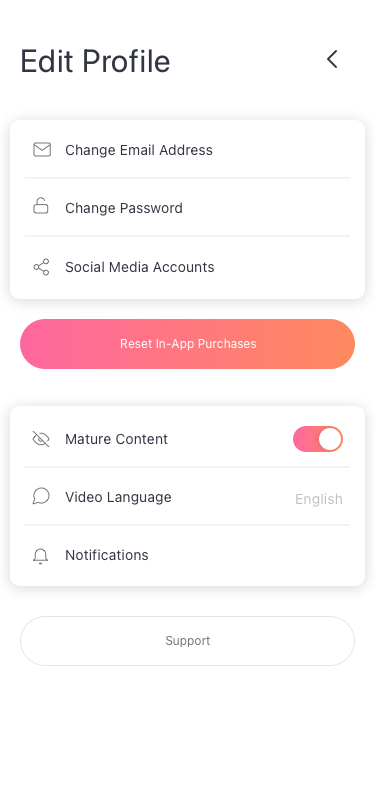
Text in this UI design:
Notifications
Mature Content
Social Media Accounts
Change Password
Change Email Address
Edit Profile